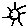
Label: sun